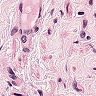
Metastatic tissue present: no